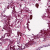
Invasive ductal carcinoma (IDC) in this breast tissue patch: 0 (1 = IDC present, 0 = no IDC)